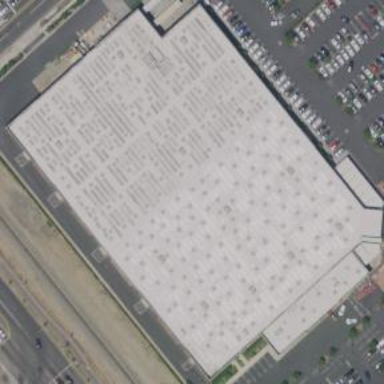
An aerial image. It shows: Commercial building housing wholesale shop.